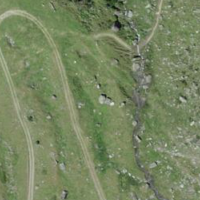
EUNIS habitat code: 26
Species observed at this site:
Gentianella campestris